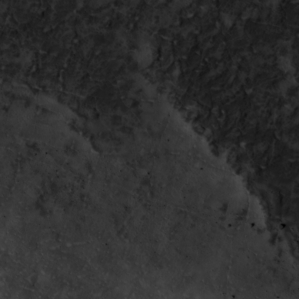
Label: non_frost